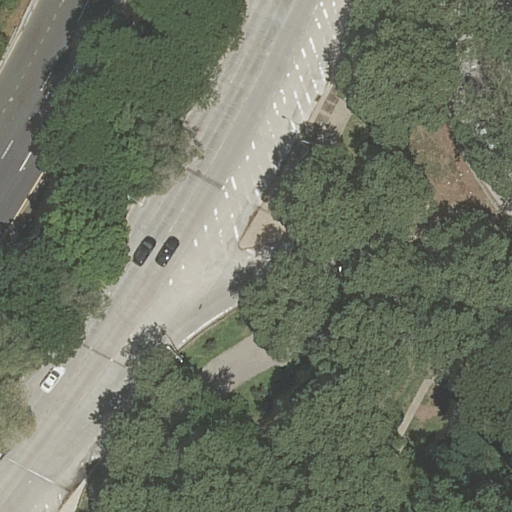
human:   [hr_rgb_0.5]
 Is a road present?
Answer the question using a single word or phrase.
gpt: yes

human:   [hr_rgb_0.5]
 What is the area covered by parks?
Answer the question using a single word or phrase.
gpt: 10633m2

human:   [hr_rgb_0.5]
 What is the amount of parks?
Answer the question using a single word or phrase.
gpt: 2

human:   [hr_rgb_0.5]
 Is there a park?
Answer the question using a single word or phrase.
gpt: yes

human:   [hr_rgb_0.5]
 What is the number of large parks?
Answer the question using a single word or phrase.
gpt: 1

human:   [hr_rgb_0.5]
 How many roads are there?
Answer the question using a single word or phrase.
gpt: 5

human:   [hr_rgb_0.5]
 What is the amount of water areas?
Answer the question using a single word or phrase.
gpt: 0

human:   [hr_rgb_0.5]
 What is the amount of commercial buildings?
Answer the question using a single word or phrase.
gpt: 0

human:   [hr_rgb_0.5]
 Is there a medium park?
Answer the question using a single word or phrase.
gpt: yes

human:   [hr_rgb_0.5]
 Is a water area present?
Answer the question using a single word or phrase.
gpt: no

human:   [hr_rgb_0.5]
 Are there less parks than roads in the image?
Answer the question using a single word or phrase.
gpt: yes

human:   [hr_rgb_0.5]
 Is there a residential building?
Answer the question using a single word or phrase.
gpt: no

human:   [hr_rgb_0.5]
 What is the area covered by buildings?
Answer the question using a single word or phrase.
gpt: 0m2

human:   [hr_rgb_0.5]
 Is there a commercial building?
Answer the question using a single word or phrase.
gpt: no

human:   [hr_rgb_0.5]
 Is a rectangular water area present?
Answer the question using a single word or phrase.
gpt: no

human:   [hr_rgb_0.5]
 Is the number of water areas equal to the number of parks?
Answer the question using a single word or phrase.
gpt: no

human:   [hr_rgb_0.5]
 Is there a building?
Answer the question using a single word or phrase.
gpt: no

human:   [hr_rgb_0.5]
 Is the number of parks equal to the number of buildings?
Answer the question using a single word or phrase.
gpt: no

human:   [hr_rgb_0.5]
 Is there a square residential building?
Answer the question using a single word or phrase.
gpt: no

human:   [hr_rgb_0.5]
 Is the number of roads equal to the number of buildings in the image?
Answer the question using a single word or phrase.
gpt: no

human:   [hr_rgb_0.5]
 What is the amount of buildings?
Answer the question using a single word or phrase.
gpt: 0

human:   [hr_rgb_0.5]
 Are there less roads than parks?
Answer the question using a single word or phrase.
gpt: no

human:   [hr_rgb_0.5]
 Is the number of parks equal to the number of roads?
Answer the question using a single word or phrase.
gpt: no

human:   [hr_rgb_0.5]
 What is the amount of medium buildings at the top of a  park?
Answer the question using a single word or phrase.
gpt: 0

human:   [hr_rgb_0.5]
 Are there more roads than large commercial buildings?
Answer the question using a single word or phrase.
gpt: yes

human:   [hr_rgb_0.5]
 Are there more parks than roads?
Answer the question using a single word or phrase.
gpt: no

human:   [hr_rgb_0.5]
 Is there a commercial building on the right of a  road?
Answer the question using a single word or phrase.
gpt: no

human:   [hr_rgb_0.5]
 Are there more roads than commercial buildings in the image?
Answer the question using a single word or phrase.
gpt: yes

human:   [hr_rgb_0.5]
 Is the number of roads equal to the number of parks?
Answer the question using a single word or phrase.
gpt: no

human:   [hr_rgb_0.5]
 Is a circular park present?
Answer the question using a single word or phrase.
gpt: no

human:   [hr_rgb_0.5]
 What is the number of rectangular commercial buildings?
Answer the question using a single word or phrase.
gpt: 0

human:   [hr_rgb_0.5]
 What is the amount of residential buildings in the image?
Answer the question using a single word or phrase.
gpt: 0

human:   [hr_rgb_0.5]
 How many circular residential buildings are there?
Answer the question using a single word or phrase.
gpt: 0

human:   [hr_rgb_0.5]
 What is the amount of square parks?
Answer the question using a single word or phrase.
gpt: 0

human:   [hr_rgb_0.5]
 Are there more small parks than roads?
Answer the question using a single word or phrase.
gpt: no

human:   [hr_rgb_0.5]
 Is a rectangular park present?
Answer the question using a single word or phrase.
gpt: no

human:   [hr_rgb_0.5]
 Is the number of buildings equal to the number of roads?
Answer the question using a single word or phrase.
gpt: no

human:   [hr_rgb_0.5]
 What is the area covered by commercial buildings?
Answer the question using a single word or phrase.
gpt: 0m2

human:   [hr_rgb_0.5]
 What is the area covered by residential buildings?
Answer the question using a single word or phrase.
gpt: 0m2

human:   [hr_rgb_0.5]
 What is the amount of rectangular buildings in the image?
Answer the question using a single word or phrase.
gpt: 0

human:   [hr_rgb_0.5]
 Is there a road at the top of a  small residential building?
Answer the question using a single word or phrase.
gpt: no

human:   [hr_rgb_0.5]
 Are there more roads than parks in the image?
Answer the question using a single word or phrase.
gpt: yes

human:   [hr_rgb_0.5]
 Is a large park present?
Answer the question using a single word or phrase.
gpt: yes

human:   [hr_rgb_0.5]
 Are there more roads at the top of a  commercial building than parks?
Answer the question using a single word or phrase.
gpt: no

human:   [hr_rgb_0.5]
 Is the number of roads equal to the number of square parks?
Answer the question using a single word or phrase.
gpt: no

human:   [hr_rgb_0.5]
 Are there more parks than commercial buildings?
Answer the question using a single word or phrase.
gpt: yes

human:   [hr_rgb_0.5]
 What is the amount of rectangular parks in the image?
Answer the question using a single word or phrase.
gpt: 0

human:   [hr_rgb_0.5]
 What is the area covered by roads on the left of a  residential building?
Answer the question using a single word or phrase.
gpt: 0m2

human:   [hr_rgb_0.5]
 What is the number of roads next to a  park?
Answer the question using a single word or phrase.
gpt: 5

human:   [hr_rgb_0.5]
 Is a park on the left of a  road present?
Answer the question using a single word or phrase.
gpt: no

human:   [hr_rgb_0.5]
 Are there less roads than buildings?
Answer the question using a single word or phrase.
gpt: no

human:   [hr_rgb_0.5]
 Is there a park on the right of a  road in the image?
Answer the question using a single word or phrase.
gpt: yes

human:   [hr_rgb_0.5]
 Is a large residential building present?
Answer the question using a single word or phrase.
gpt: no

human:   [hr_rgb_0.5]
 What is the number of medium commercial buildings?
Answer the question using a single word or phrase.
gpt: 0

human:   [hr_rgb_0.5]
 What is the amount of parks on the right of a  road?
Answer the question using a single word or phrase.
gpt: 1

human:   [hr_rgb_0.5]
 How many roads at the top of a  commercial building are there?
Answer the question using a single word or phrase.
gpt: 0

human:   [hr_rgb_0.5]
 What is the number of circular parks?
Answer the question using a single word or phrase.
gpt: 0

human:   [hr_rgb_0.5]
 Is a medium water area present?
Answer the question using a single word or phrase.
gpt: no

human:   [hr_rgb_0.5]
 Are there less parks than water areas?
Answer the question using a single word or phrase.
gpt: no

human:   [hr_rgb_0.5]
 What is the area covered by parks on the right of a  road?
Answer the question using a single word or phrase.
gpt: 340m2

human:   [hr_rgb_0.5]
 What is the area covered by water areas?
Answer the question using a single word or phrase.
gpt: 0m2

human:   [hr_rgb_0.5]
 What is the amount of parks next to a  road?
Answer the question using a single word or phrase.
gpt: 2

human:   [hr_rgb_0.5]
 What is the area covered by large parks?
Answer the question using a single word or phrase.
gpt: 10293m2

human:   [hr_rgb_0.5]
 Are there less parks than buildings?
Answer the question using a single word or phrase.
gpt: no